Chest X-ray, PA view. Patient: 42 years old, sex F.
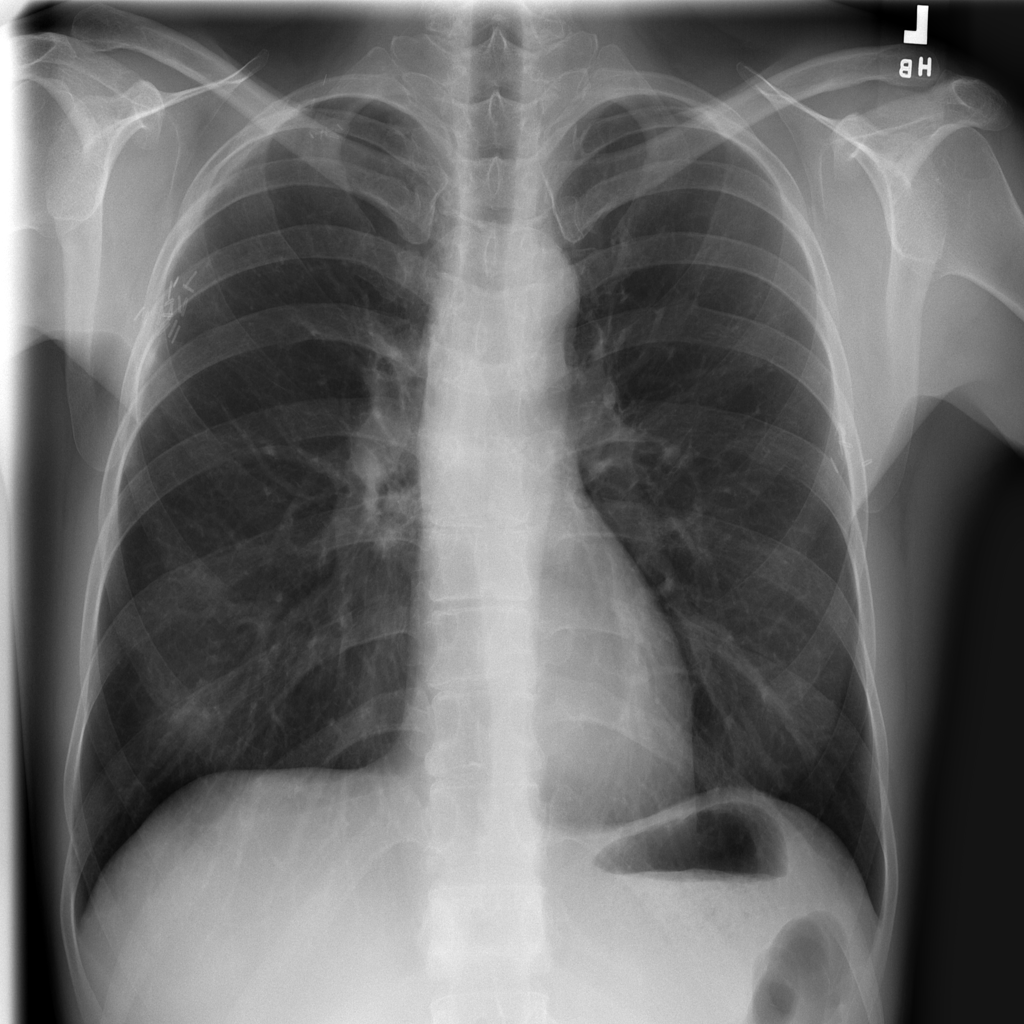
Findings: No Finding